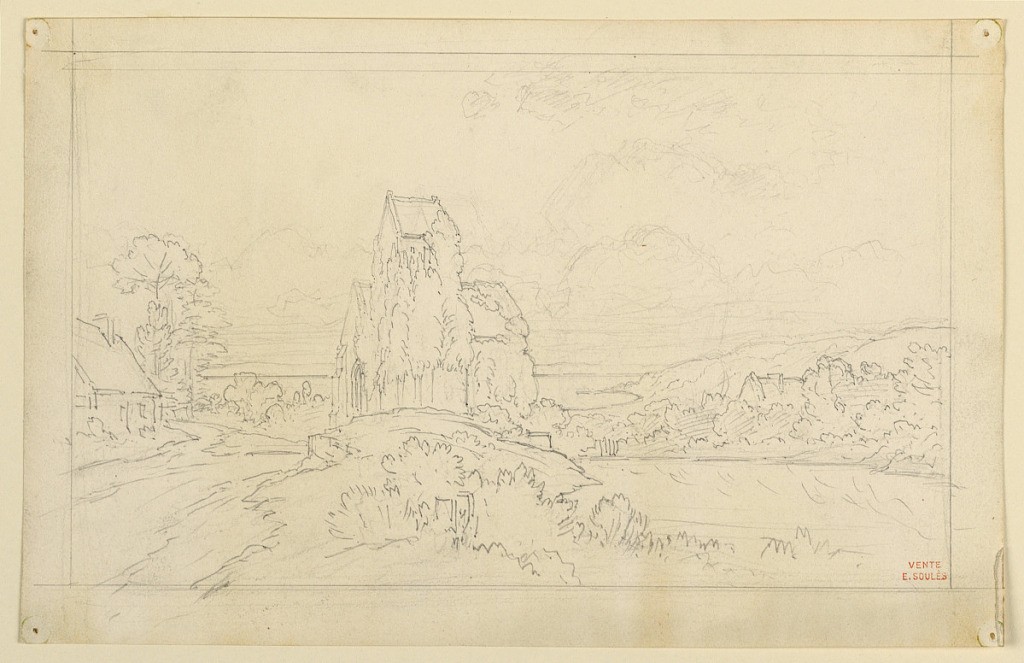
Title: Landscape Sketch
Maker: Eugène Edouard Soulès, French, 1811–1876
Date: ca. 1840
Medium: Graphite on wove paper
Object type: Drawing
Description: At left is a house at a road. In the center, a Gothic church with trees in front. At right, trees and a house. A lake is in the background. Framing lines.